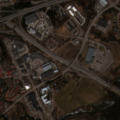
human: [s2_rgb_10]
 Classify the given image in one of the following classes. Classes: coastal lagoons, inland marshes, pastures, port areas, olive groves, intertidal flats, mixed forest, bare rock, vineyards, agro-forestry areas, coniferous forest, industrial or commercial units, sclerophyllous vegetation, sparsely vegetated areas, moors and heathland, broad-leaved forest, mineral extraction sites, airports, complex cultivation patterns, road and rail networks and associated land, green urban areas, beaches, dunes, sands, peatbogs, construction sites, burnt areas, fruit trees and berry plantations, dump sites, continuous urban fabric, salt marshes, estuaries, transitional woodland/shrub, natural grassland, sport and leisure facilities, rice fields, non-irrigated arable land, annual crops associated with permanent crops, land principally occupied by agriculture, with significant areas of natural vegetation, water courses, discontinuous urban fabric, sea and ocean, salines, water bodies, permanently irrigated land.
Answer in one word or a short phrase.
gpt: discontinuous urban fabric, industrial or commercial units, road and rail networks and associated land, green urban areas, land principally occupied by agriculture, with significant areas of natural vegetation